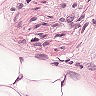
Metastatic tissue present: yes